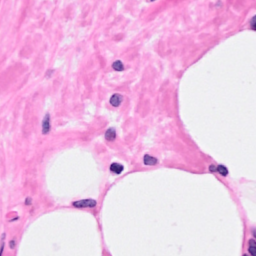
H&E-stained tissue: Breast